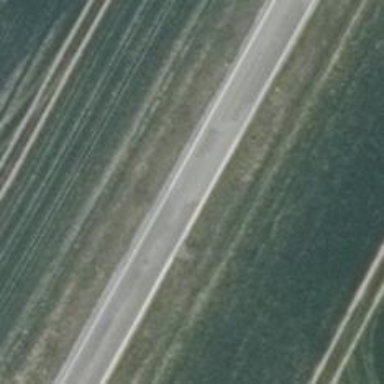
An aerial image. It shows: Secondary road.